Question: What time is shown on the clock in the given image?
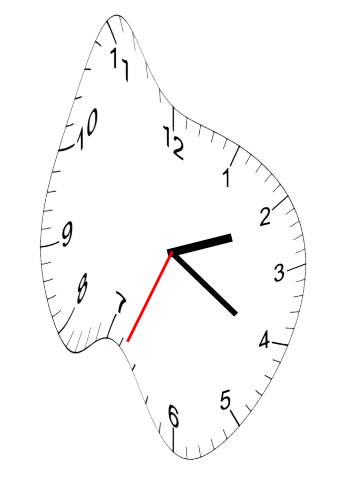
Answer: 02:20:34